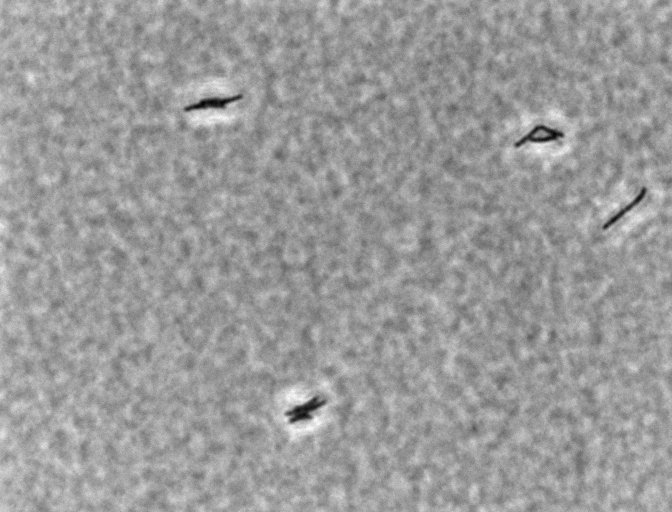
Phase contrast microscopy, 60x objective, 3 h incubation